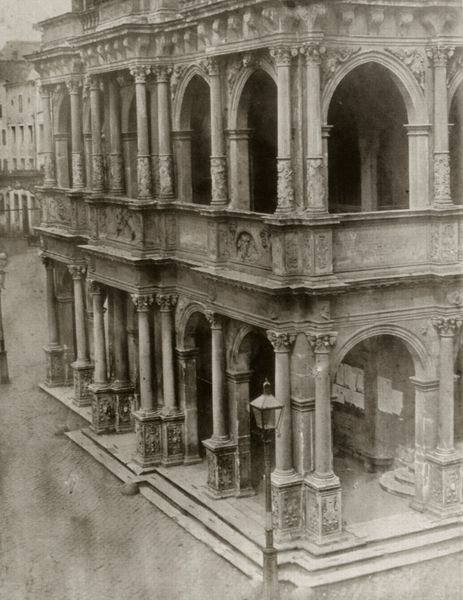
Titel: Seitliche Ansicht der Rathauslaube
Künstler: Deutscher Photograph
Standort: Köln
Institution: Werner Neite
Schlagwörter: blätter, stadt, fenster, grau, lampe, laterne, strasse, säulen, gebäude, haus, alt, wand, architektur, barock, stein, renaissance, schräg, ranken, balkon, ecke, ansicht, bogen, fassade, italien, platz, empore, pilaster, rundbogen, treppe, treppen, stufen, balkone, galerie, foto, fotografie, bögen, eingang, arkade, außen, loggia, gewölbe, palast, palazzo, arkaden, kapitelle, photo, portal, sims, eck, residenz, rundbögen, florenz, geschosse, gothik, korinthisch, indien, streben, anschlag, plakate, vorhalle, strebewerk, schwarzweis, stcokwerk, verblicjen, flugblätter